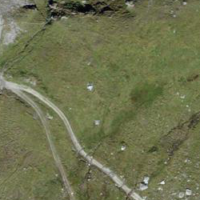
EUNIS habitat code: 26
Species observed at this site:
Marmota marmota